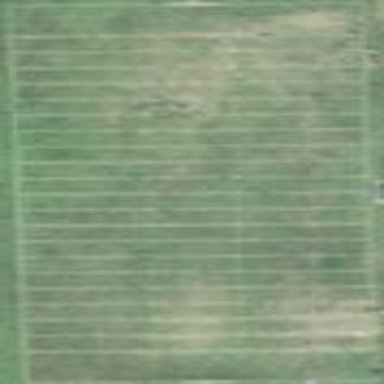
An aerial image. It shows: American football pitch for leisure and sport activities.